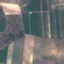
Land use / land cover class: PermanentCrop